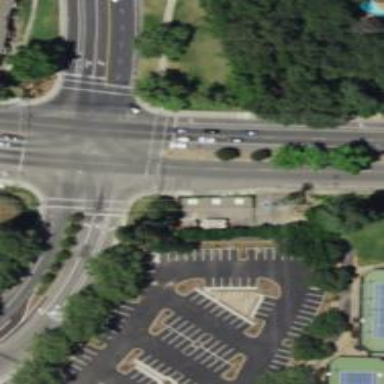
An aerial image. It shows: Footway with marked crossing lines.